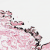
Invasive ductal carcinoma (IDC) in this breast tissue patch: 0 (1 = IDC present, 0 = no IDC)